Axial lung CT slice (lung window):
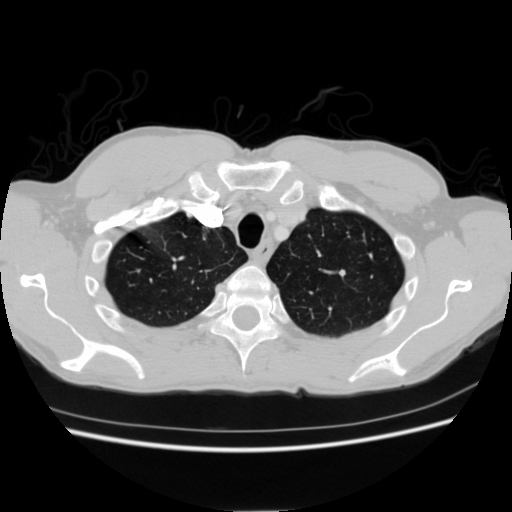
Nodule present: no